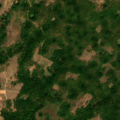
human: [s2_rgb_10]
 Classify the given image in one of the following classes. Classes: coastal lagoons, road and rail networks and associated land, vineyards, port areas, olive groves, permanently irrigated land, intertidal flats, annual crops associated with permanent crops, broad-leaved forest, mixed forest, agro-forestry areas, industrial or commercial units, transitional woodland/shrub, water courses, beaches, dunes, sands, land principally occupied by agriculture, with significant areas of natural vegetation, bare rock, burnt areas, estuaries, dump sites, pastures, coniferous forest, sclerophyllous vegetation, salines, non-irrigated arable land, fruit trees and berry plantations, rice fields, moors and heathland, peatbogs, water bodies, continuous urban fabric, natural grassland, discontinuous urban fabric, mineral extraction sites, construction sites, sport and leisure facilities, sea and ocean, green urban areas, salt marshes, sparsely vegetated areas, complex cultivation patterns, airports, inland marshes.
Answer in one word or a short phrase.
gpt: complex cultivation patterns, land principally occupied by agriculture, with significant areas of natural vegetation, broad-leaved forest, transitional woodland/shrub